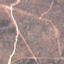
Land use / land cover class: HerbaceousVegetation